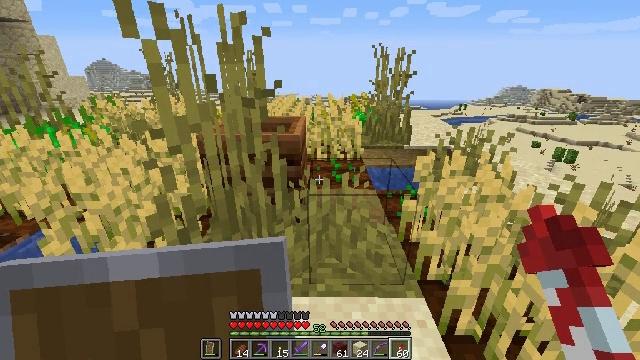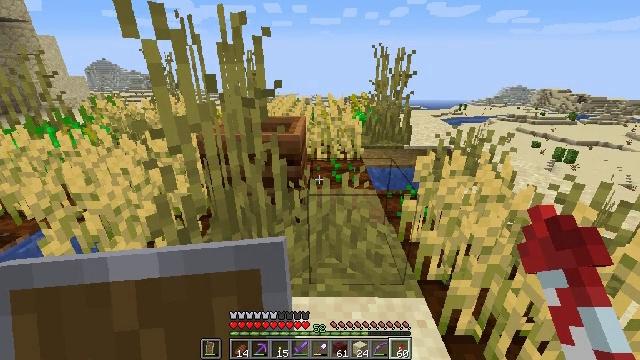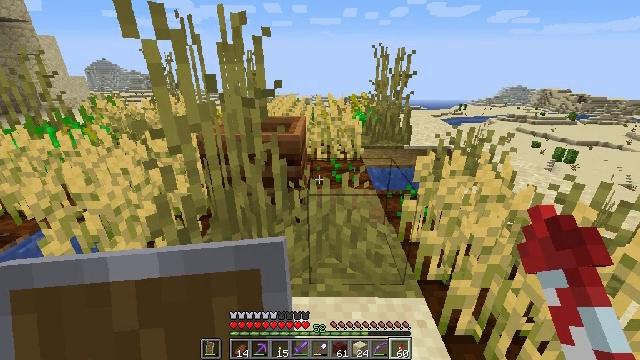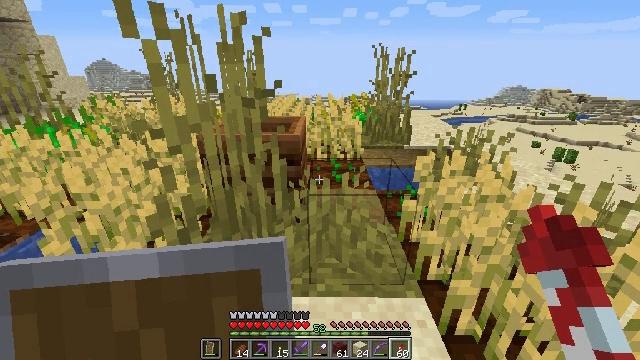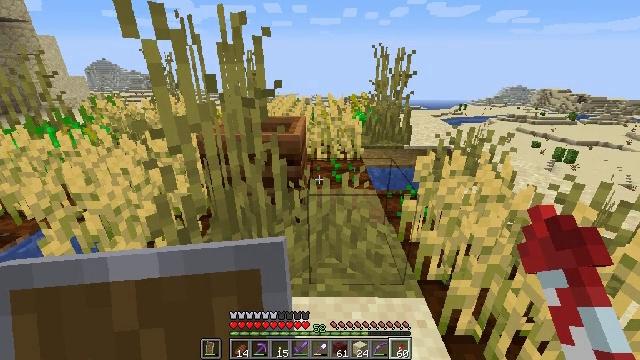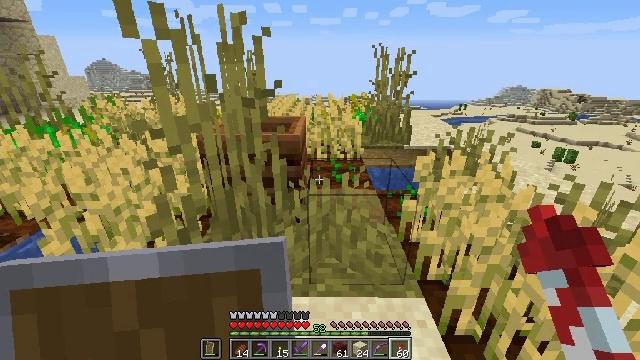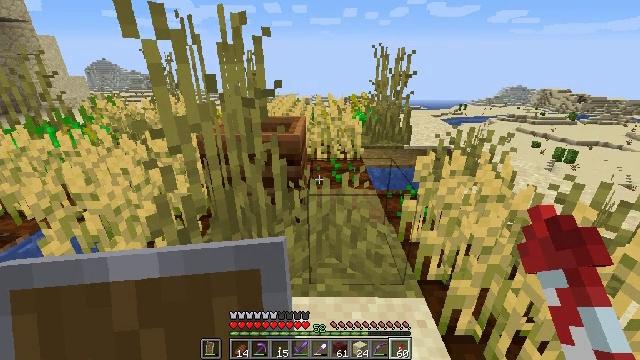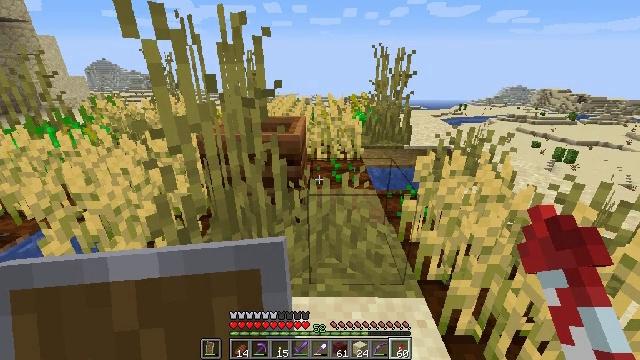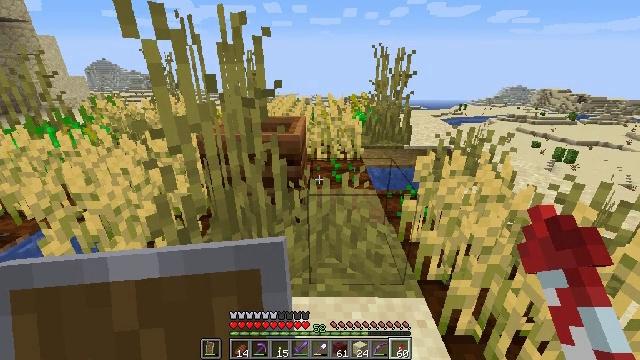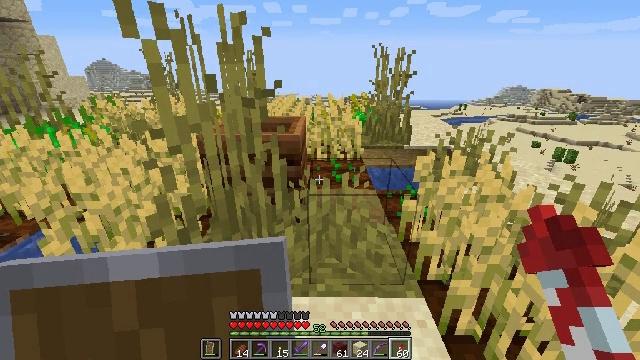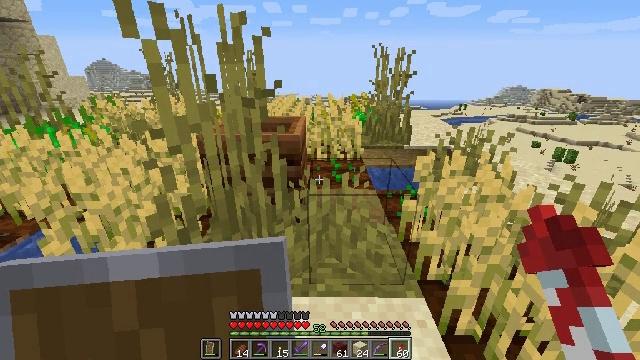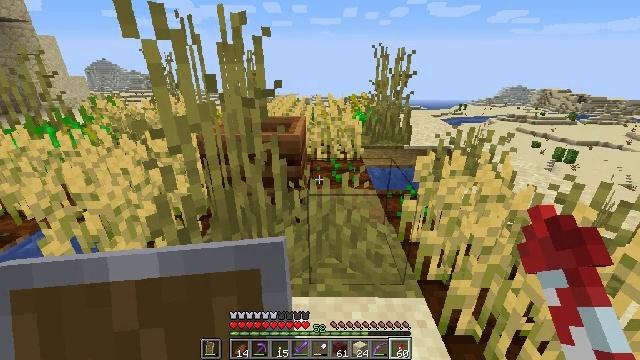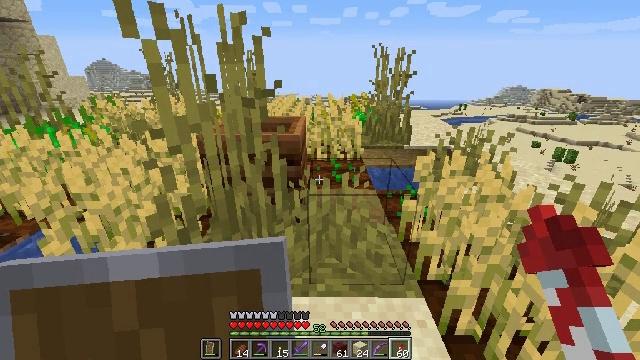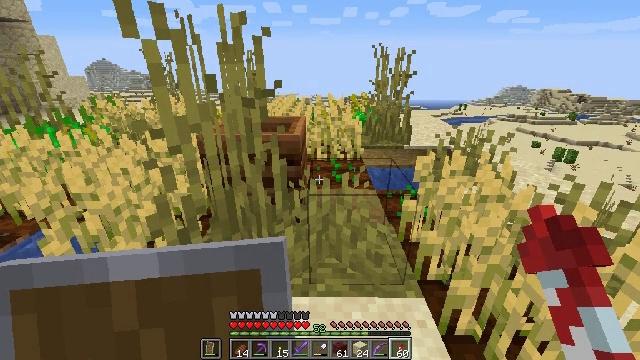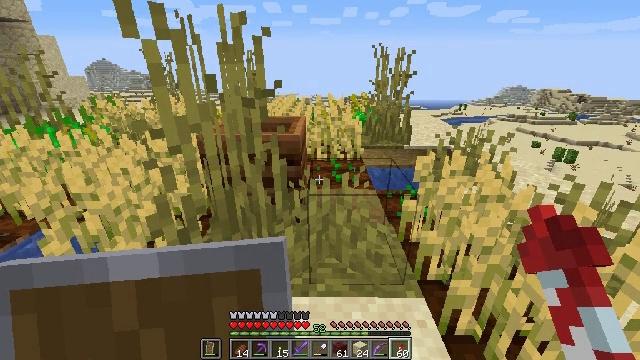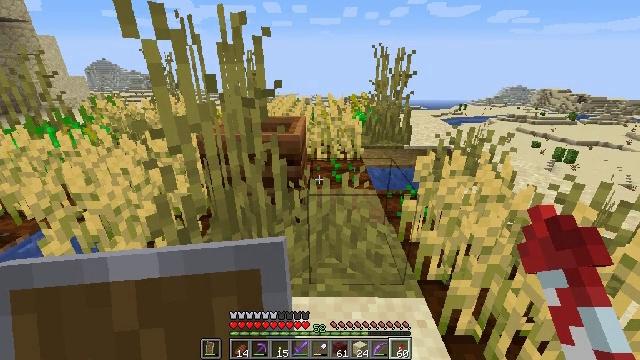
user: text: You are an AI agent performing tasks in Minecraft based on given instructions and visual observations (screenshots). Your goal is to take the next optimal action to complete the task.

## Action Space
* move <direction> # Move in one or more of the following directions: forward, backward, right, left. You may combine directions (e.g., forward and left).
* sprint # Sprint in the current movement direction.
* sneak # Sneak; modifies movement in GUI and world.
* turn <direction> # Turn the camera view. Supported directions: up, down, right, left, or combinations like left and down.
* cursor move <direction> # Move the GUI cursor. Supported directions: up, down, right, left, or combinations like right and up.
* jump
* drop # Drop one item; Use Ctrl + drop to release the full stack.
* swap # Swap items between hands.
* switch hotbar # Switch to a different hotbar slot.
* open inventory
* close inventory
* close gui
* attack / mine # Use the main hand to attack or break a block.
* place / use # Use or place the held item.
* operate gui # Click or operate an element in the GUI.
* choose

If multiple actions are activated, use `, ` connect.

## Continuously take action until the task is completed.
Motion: motion action
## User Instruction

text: Collect the brewing stand for reuse.
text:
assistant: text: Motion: no_op
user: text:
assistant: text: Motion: no_op
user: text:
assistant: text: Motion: no_op
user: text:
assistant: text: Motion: no_op
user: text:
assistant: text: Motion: no_op
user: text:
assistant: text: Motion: no_op
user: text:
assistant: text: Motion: no_op
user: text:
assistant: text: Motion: no_op
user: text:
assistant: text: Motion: no_op
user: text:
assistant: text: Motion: no_op
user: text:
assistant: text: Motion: no_op
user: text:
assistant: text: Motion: no_op
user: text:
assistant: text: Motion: no_op
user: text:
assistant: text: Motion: no_op
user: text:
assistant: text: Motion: no_op
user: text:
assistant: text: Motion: no_op
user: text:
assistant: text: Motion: no_op
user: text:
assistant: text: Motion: no_op
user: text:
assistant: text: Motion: no_op
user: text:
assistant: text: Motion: no_op
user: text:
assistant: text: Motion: no_op
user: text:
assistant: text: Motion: no_op
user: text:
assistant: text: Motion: no_op
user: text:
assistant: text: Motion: no_op
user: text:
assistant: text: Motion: no_op
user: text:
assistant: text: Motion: no_op
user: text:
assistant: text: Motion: no_op
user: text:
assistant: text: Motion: no_op
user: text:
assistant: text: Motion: no_op
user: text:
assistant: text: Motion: no_op